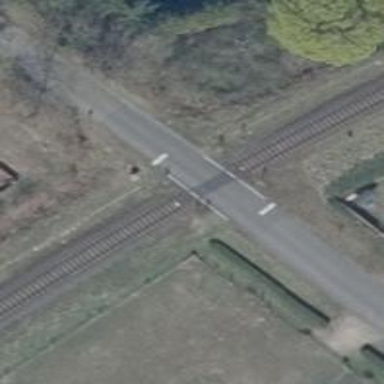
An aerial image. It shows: Level crossing along the railway.